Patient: sex F, age 46
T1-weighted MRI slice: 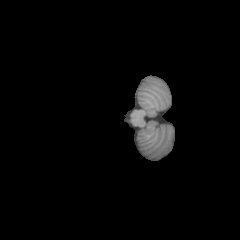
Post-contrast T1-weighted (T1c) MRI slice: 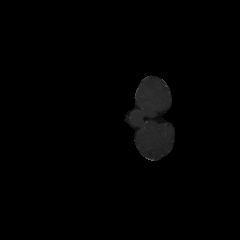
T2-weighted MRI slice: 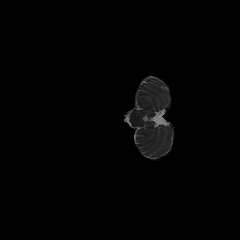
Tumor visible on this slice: no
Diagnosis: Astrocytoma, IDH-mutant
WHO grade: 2